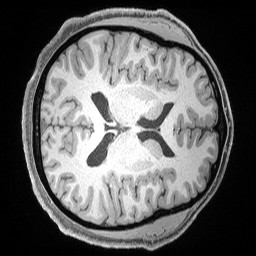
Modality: T1w
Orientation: axial
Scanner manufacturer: siemens
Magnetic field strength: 3 T
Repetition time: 2.53 s
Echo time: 0.00169 s